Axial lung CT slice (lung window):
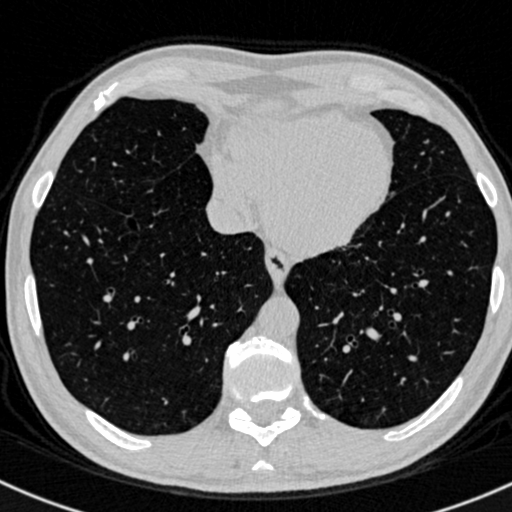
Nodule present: no